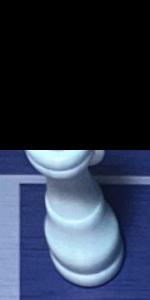
Label: King_White